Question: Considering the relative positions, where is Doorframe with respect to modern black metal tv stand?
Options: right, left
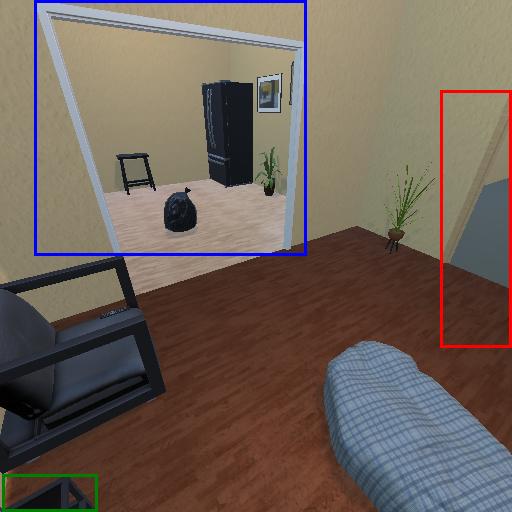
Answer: right